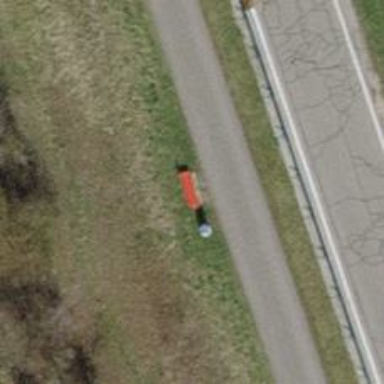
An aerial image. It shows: Red bench.